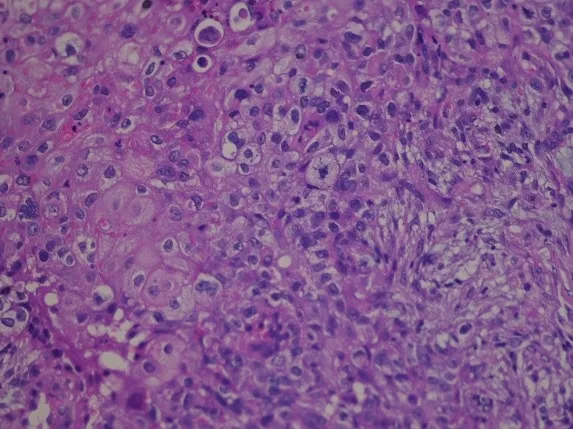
Squamous cell carcinoma of the breast.
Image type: pathology (pas)